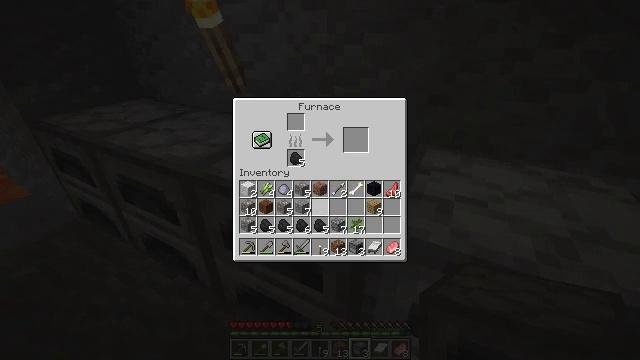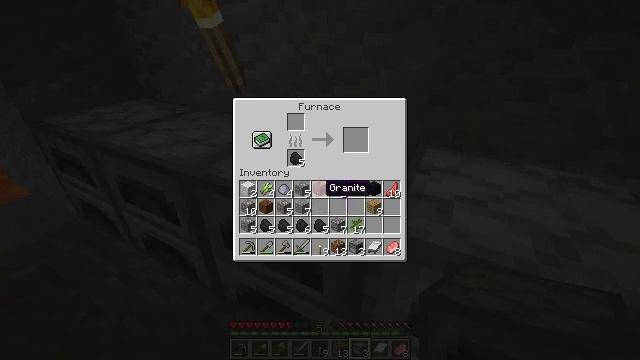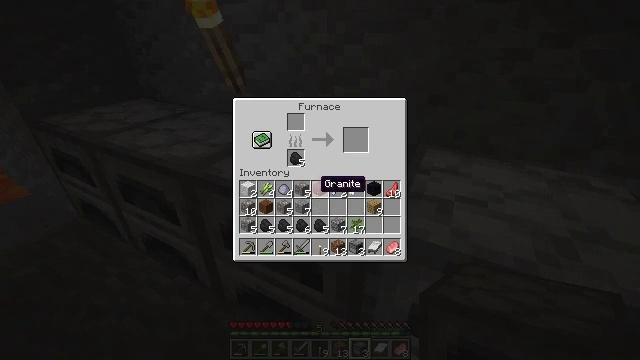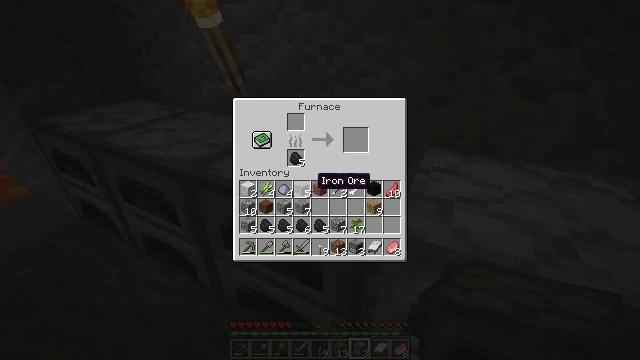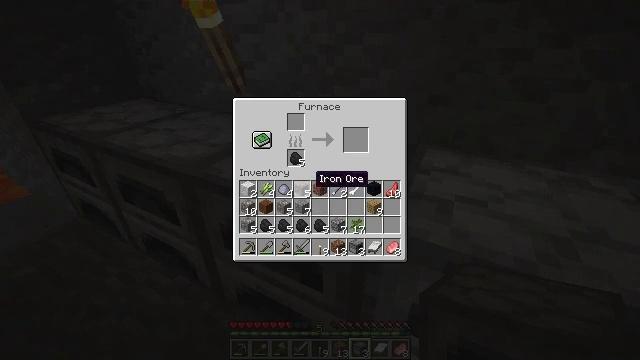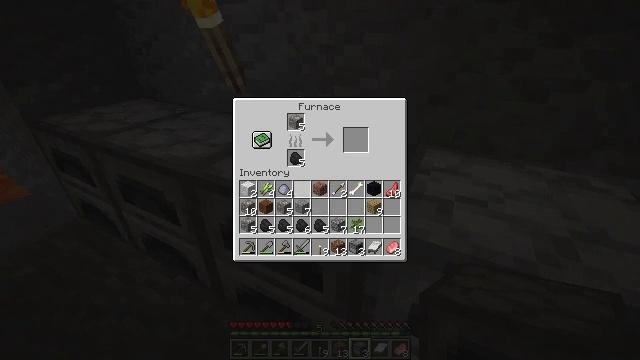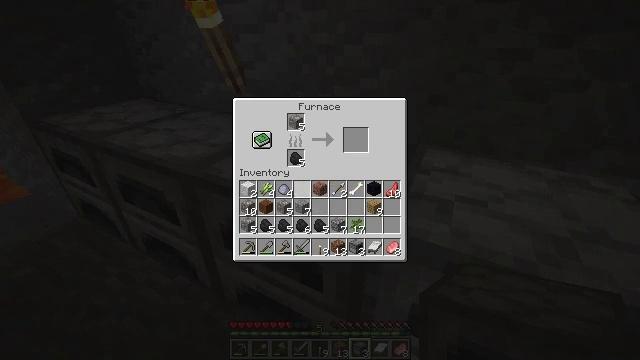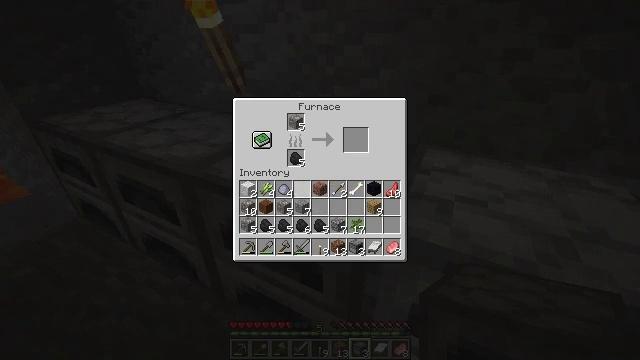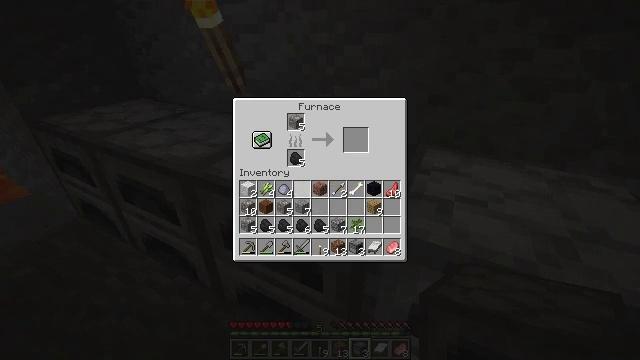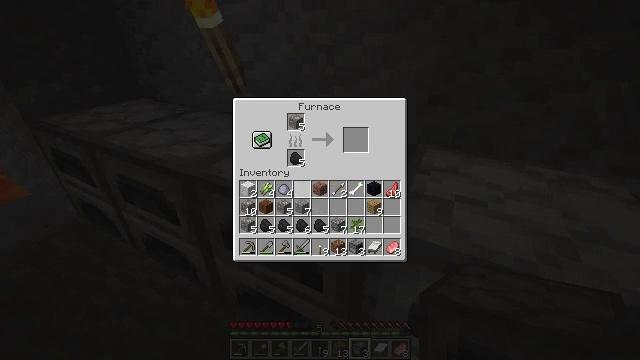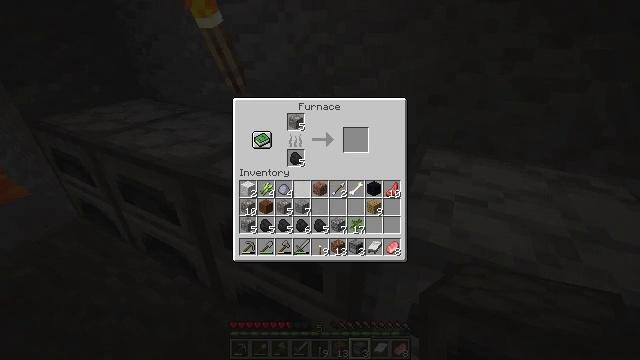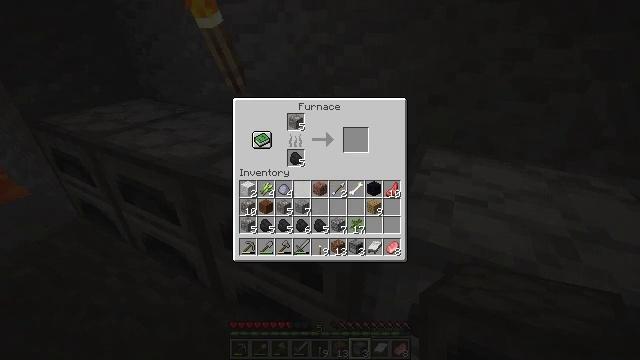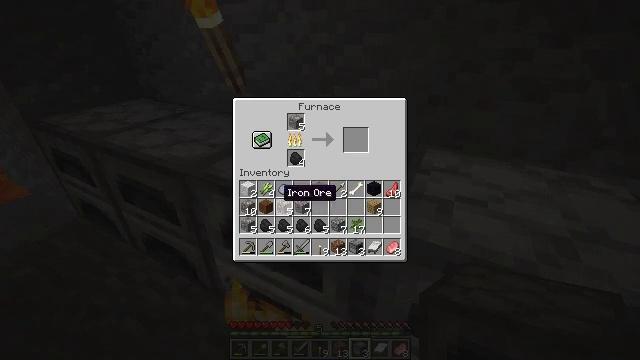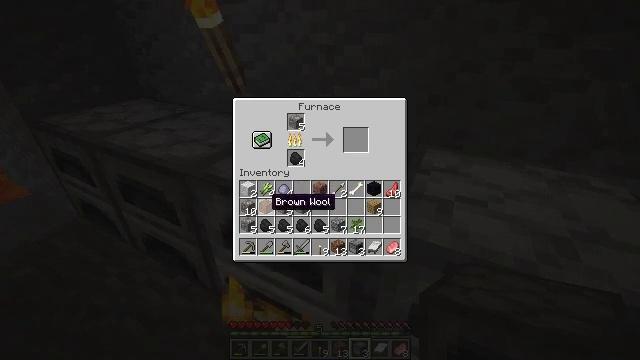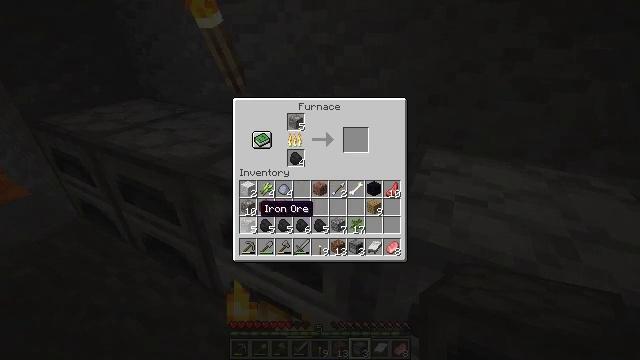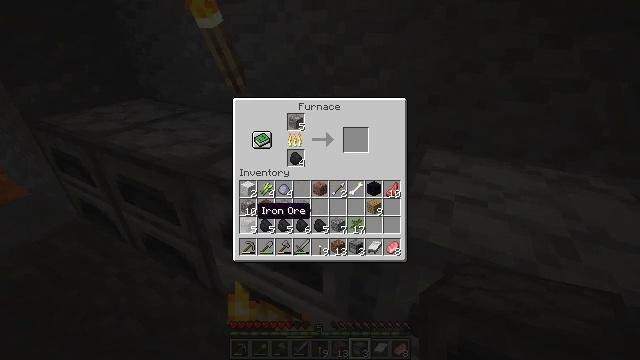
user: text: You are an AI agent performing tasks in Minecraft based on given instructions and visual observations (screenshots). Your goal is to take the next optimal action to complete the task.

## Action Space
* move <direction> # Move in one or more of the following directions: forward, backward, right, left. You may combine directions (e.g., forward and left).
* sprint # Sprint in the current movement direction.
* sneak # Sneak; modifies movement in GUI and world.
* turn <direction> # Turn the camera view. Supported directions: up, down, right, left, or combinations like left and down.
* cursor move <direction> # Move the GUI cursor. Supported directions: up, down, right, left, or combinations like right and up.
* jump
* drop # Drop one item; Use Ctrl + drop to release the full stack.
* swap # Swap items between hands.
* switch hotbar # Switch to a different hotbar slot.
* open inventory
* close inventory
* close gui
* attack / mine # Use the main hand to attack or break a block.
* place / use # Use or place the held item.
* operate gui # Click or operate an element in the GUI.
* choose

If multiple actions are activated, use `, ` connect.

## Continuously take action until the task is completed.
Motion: motion action
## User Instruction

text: Drop a sugar cane.
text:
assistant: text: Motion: sneak
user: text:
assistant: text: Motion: sneak
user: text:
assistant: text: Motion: sneak
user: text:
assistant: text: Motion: sneak
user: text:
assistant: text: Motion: sneak, choose
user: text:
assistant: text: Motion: sneak, choose
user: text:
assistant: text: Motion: sneak, choose
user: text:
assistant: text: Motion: sneak, choose
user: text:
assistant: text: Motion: sneak
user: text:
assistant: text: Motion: sneak
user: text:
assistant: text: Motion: sneak, cursor move left
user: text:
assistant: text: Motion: sneak, cursor move left and down
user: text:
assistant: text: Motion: sneak, cursor move left and down
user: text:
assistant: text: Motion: sneak, cursor move left and down
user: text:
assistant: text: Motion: sneak
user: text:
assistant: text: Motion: sneak
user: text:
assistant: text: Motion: sneak, choose
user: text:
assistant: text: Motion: sneak, choose
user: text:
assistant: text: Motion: sneak, choose
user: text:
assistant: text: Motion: sneak, choose
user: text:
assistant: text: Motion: sneak
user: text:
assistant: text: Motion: no_op
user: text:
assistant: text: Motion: no_op
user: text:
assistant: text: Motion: close gui
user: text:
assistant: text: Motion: no_op
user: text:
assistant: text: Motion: no_op
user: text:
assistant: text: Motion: no_op
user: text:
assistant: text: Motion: no_op
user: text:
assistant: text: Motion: move left
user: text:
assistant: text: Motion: move left